Question: I have a Problem in my App with the Dirty Memory Size and want to clear out the dirty memory.

My App is growing bigger and bigger. But the main Problem is the 'CoreAnimation' and the 'CG Image' type. 'Memory Tag 70' is beeing cleared thru my Assync Image Load View.
How can i clear CoreAnimation and CG Image from the dirty memory? 57% dirty memory of the resident seems a bit high for me.
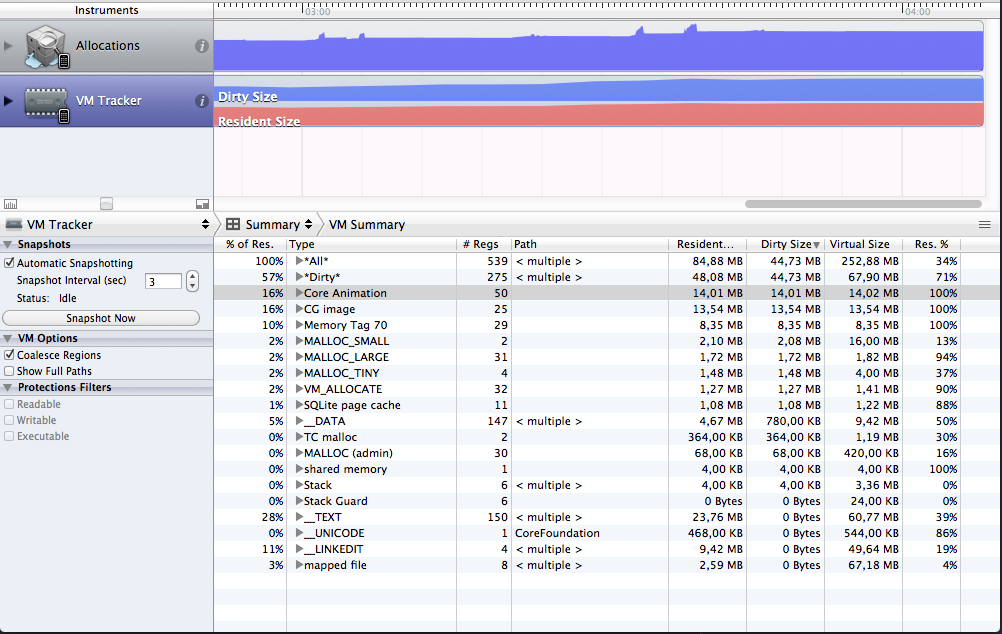
Answer: Maybe you had not released them, use 'CGImageRelease(cgImage)', 'CGPathRelease(path);', etc. Like:
'''
CGImageRef cgImage = CGImageCreateWithImageInRect(fullImage.CGImage, CGRectMake(...));
UIImage * image = [UIImage imageWithCGImage:cgImage];
CGImageRelease(cgImage);
'''
and for core animation's path
'''
CGMutablePathRef path = CGPathCreateMutable();
...
CGPathRelease(path);
'''
and so on.